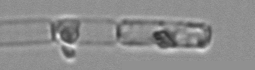
Label: Guinardia_delicatula